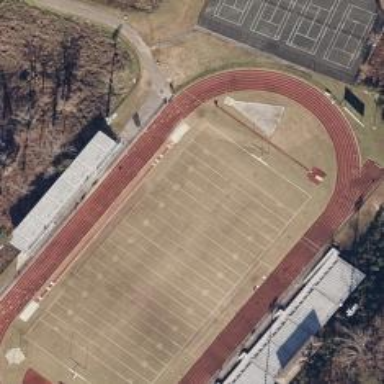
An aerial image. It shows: American football pitch.